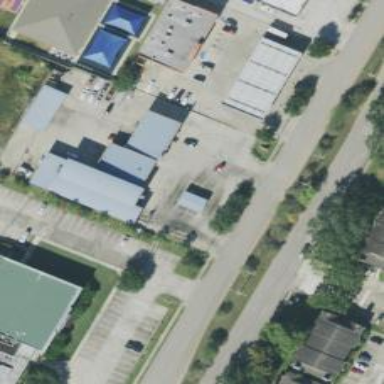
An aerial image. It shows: Retail building.